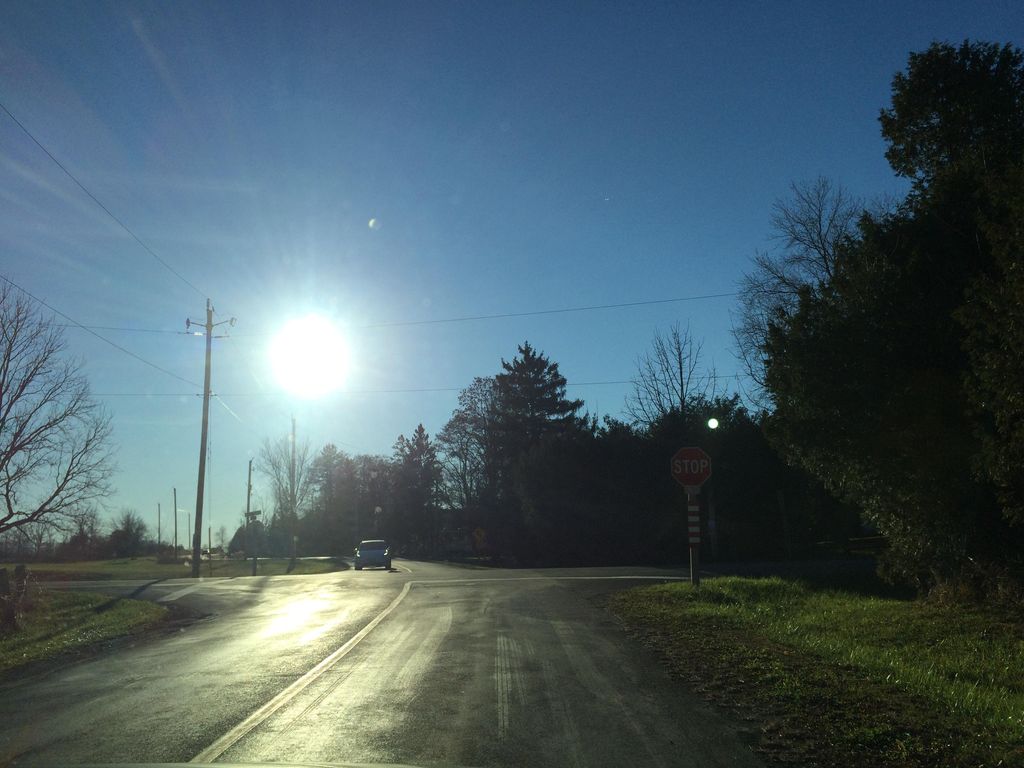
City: kitchener-waterloo